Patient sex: F
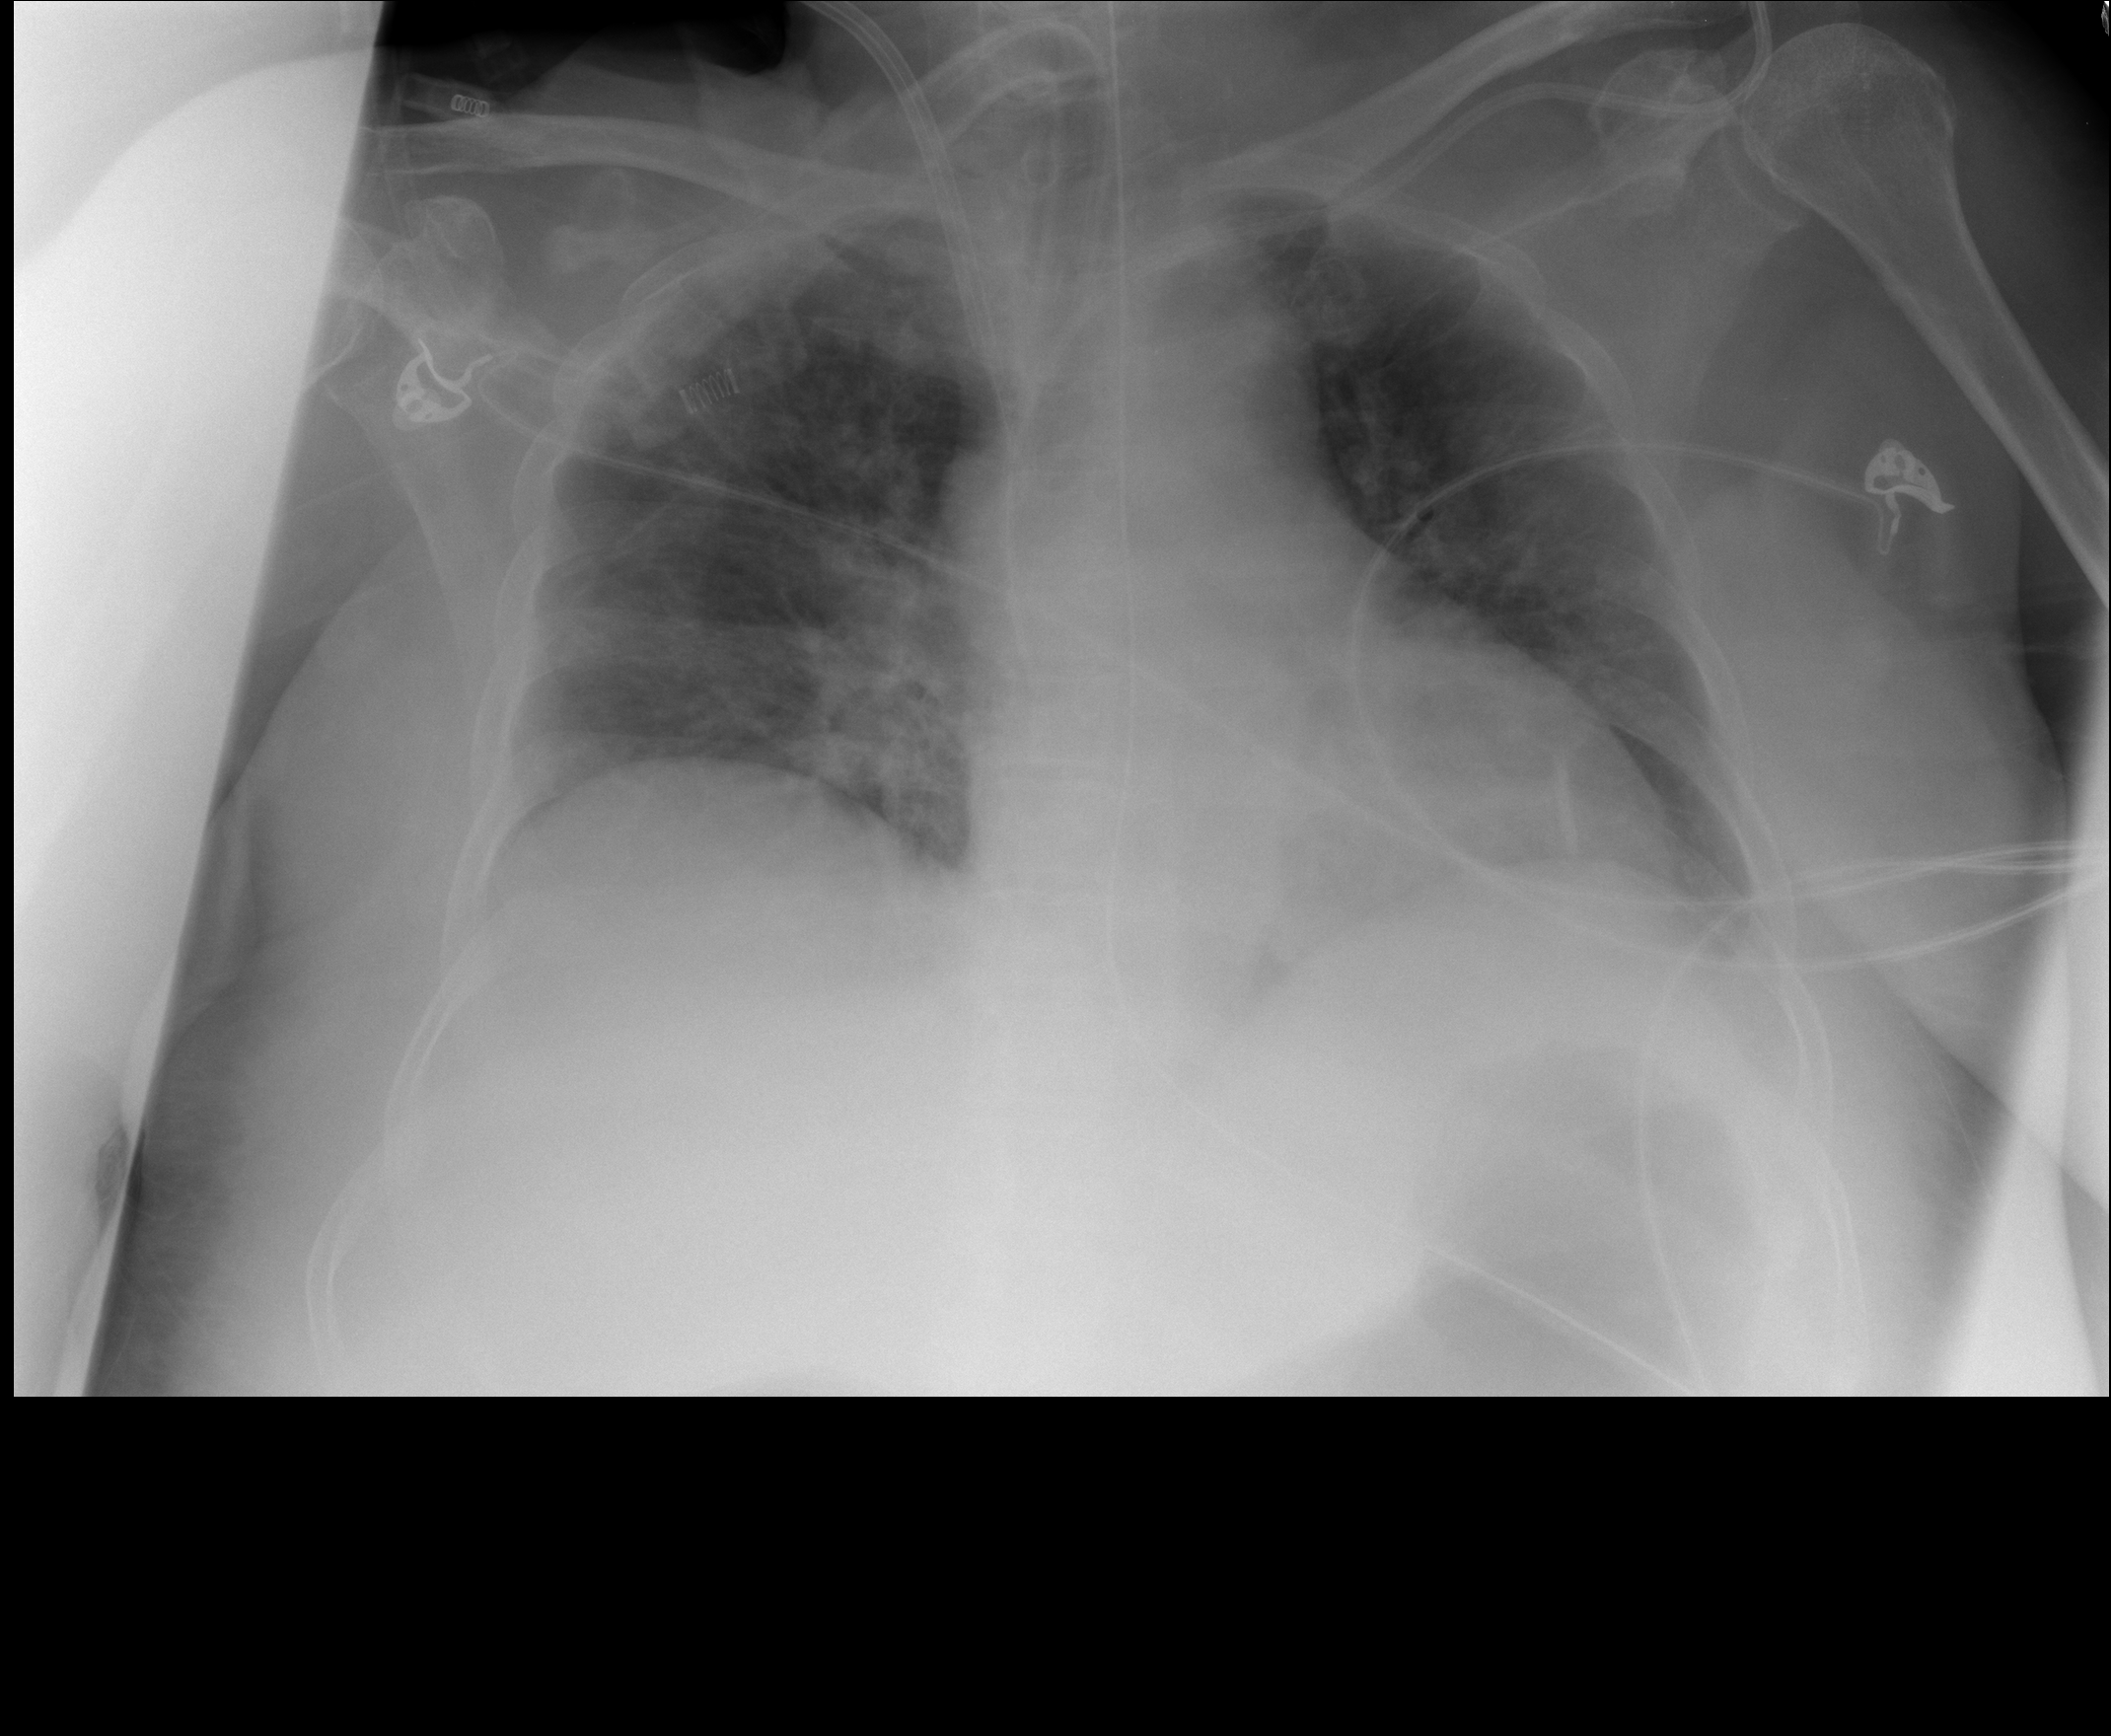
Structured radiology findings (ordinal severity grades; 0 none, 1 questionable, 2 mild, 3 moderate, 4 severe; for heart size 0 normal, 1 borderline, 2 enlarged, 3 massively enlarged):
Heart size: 0
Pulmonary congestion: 2
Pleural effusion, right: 0
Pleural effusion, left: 0
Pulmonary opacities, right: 2
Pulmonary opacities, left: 2
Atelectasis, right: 2
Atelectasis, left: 2